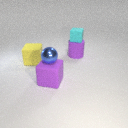
small cyan rubber cube above large purple rubber cylinder